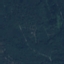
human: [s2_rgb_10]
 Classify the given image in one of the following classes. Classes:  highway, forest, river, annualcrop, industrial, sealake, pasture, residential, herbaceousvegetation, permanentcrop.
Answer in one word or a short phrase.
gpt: Forest